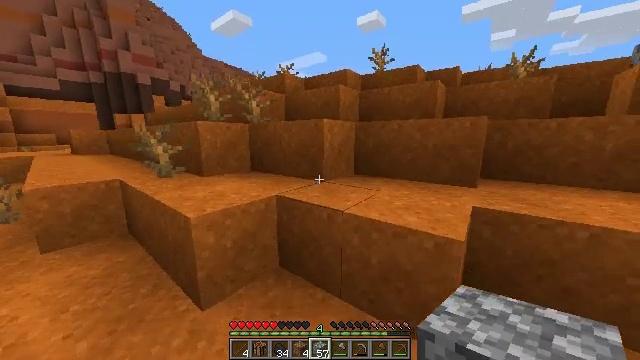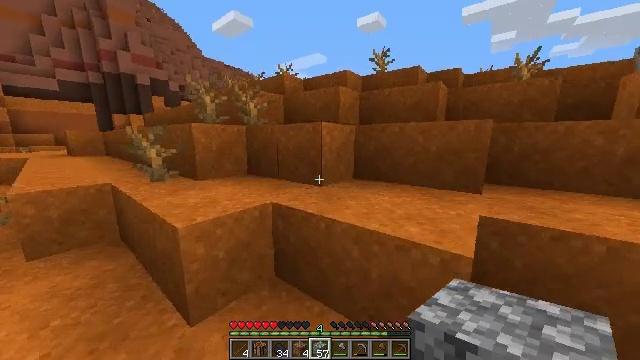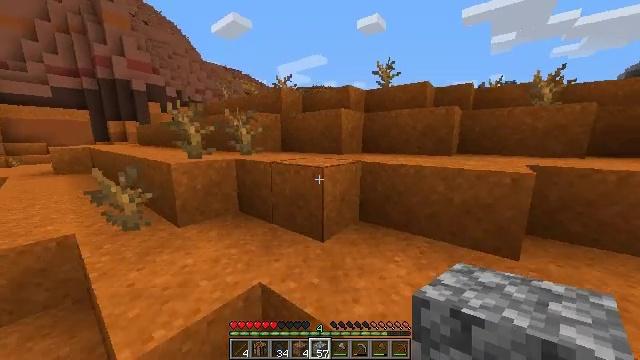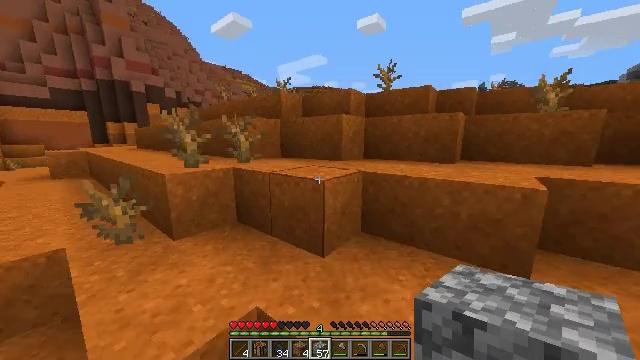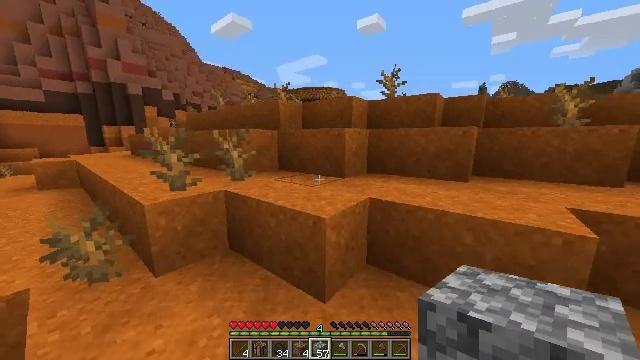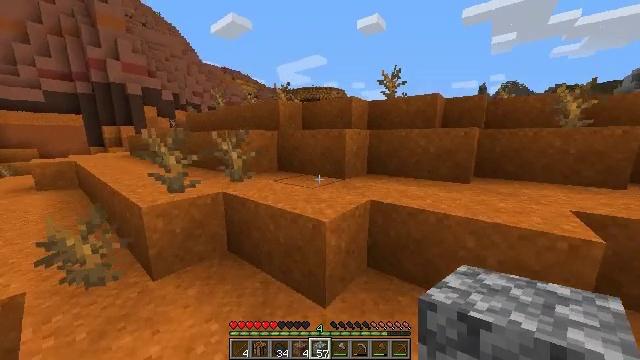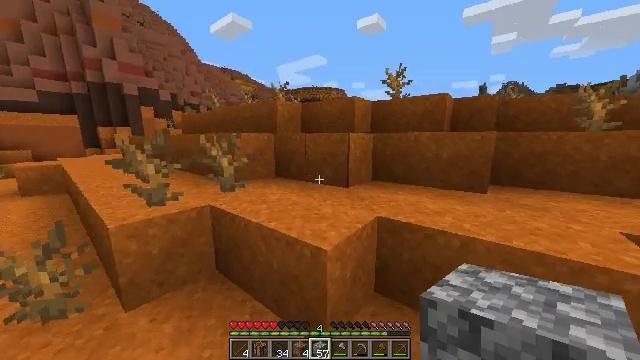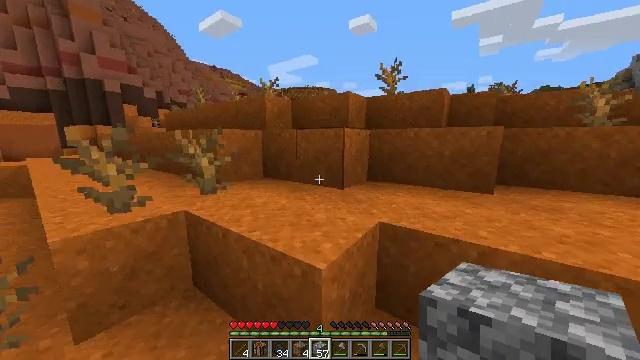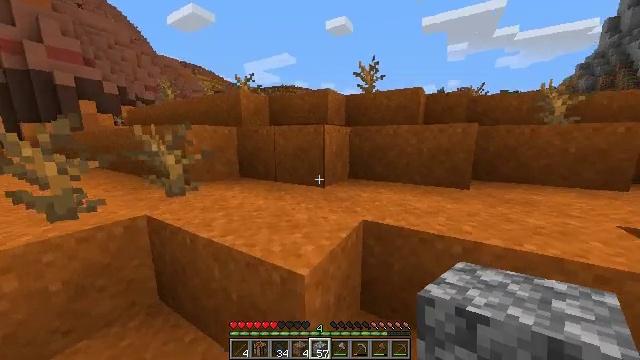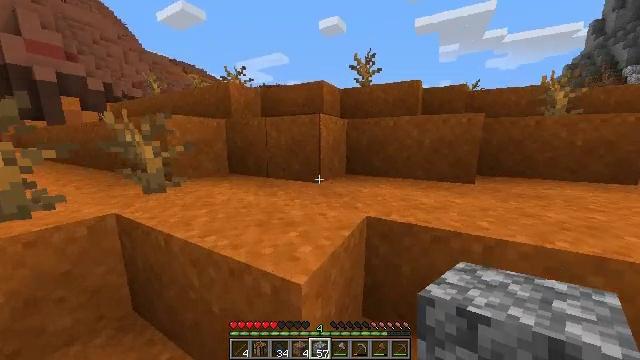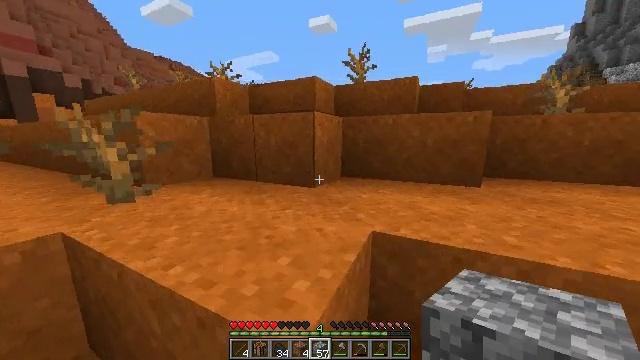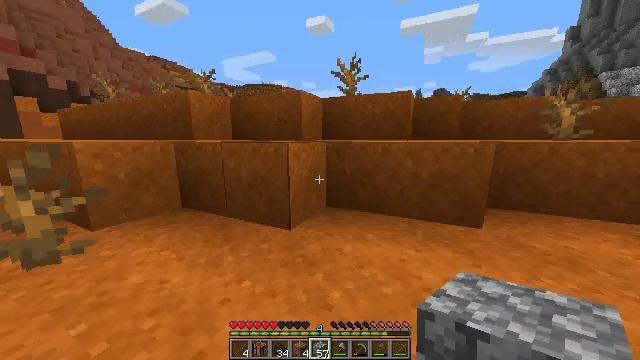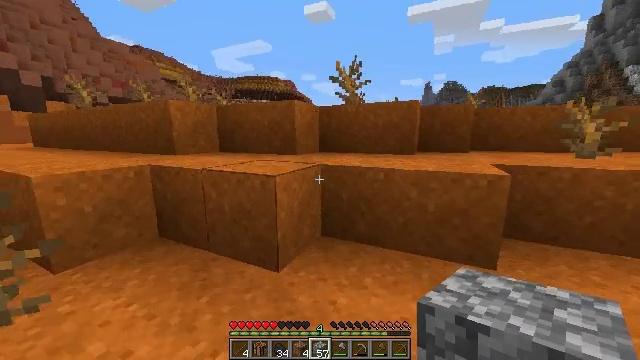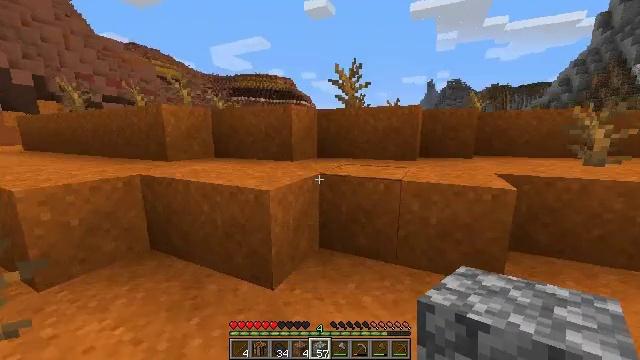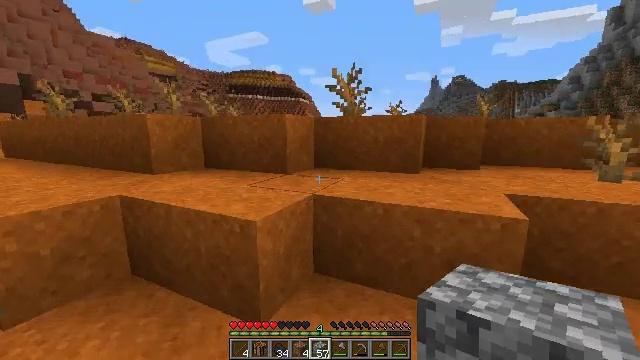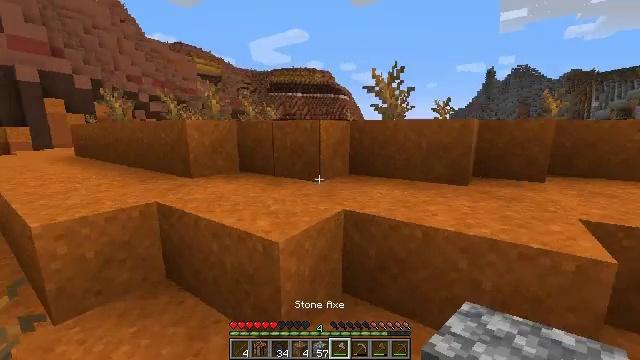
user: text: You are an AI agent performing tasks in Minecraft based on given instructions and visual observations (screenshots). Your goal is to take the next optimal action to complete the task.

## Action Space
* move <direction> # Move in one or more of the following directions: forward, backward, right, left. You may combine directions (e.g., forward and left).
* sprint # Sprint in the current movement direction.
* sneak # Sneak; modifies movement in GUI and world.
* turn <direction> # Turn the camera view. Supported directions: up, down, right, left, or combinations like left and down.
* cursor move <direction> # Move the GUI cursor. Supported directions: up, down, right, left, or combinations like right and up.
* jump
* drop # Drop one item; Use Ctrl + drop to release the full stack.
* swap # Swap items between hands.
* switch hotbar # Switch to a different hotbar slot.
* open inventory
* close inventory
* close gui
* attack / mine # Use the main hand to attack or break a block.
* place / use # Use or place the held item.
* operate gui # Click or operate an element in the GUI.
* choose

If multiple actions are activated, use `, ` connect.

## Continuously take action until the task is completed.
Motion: motion action
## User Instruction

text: Left click to mine the dead bush.
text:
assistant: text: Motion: move forward, jump
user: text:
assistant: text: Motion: move forward, jump
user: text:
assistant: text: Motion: move forward, jump
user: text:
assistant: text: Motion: move forward, jump
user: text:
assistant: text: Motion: move forward, jump
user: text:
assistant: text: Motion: move forward
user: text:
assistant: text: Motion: move forward, turn right
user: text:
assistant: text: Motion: move forward, turn right
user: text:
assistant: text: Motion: move forward, turn right
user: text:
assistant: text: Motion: move forward, turn right
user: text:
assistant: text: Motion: move forward, jump
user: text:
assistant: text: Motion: move forward, jump
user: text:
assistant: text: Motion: move forward, jump
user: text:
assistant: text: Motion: move forward, jump
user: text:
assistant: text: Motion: move forward, turn left
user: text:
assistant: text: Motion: move forward, turn left
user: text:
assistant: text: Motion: move forward, turn left
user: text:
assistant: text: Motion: move forward, turn left
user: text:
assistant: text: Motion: move forward, turn left
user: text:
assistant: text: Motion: move forward, turn left
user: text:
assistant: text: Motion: move forward, turn left
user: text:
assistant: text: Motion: move forward, turn left
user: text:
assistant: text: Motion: move forward, turn left
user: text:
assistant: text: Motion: move forward, turn left, jump
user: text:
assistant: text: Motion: move forward, jump
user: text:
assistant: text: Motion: move forward, jump
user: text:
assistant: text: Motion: move forward, jump
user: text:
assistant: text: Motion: move forward, jump
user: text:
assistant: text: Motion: move forward
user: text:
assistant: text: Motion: move forward